Question: Here is a picture with my problem. After the chart is drawn the xAxxis is exactly 1 one to late ( if it is 12:20 -> in the chart it is 11:20 ) ... but when i zoom in the chart and after reset zoom it is normal!
What could be the problem ?
Here is a picture with the problem

'''
var chart;
// draw chart
$(function(){
$.getJSON('data.php?name=<?php echo $name; ?>&mysqltablename=<?php echo $mysqltablename; ?>&datatabletyp=<?php echo $datatabletyp ?>',
function(data) {
chart = new Highcharts.Chart
({
chart: { renderTo: '<?php echo $tabname; ?>', zoomType: 'x', type: 'line', width:800 },
credits: { enabled: false },
plotOptions: { series: { marker : { enabled: false, states: { hover: { enabled: true } } } } },
xAxis: { type: 'datetime' },
title: { text:' ' },
yAxis: { title: { text: '' } },
legend: { enabled: false },
series: [{ name: '<?php echo $tabname; ?>', data: data }],
tooltip: { valueDecimals: 2 } ,
});
Highcharts.setOptions({ global: { useUTC: false } });
Highcharts.numberFormat(this.y, 2, '.', ',');
});
});
'''
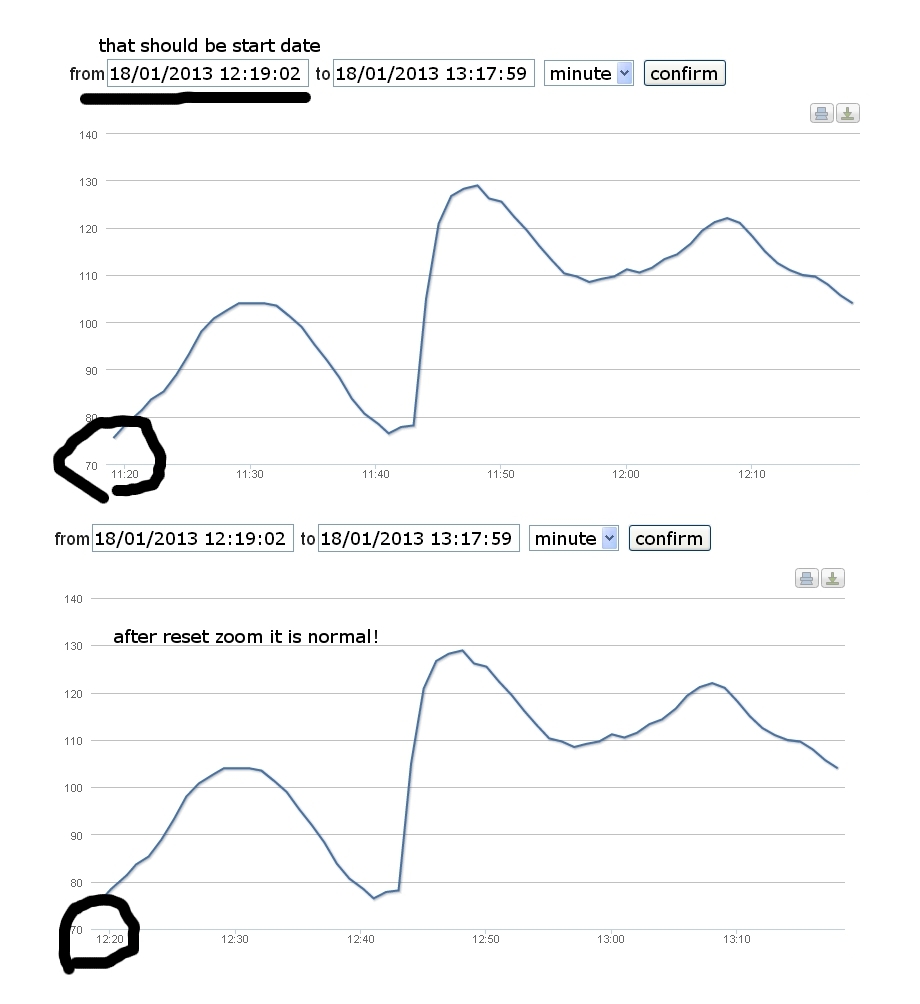
Answer: I had a similar problem with HighCharts.
The Axis Extremes are guessed on the first load so you will have to set the Extremes of the Chart and redraw.
This should work:
'''
var chart = new Highcharts.Chart(opts, function(chart) {
if (min && max) {
chart.xAxis[0].setExtremes(min, max, true, true);
}
});
'''
<URL>
Also you should setOptions before creating the chart
Edit: Now that I think about it that could be the real problem:
The Chart is created with useUTC = true and because of that the Dateformatting is off one hour. On the Zoom the Chart is redrawn and gets the updated Settings.
So be sure to move your global settings to the top :)
<URL>